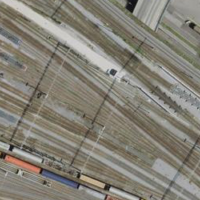
EUNIS habitat code: 57
Species observed at this site:
Buteo buteo